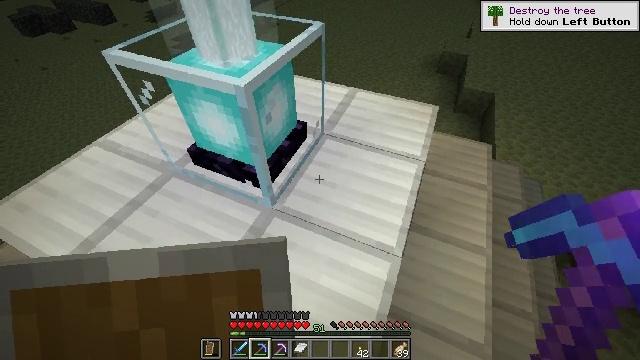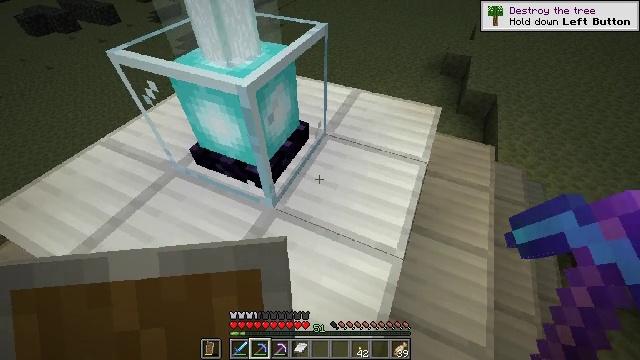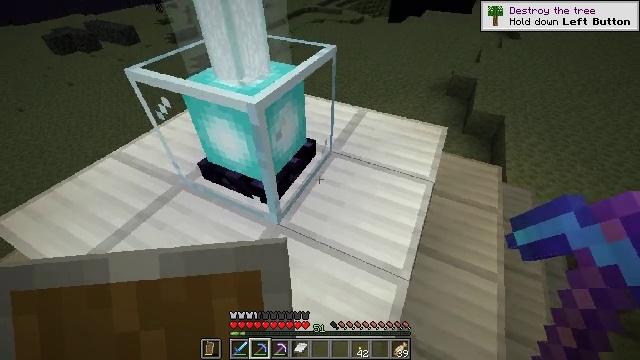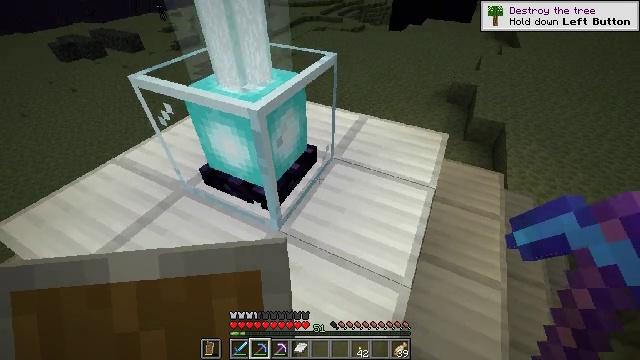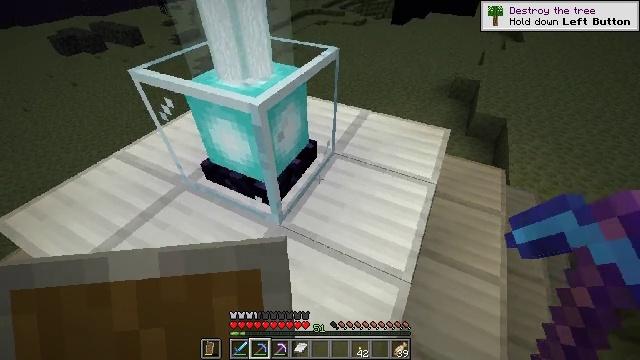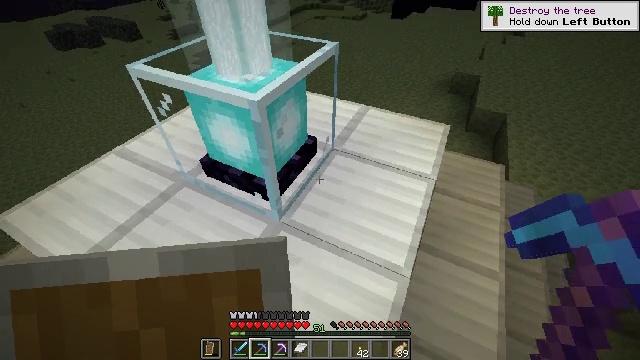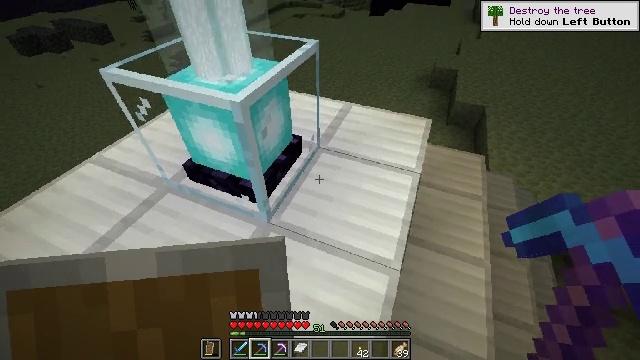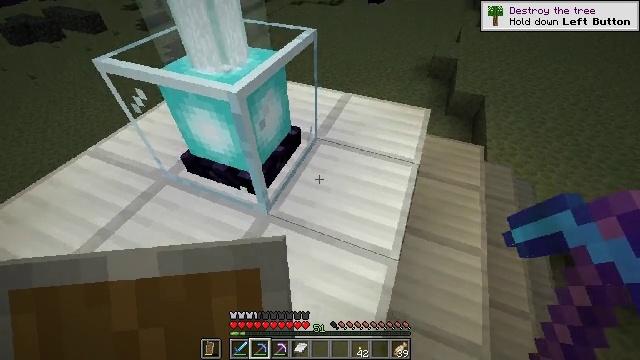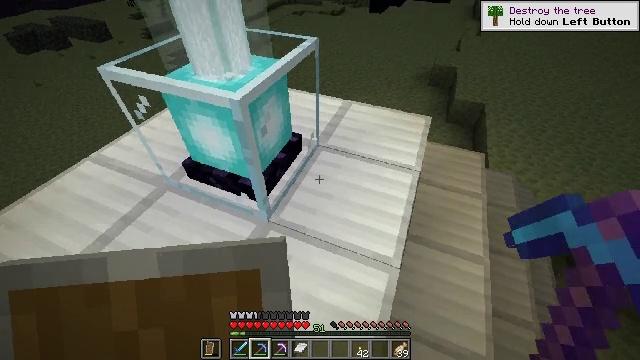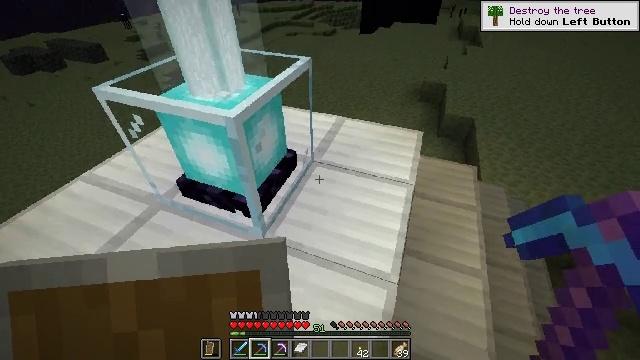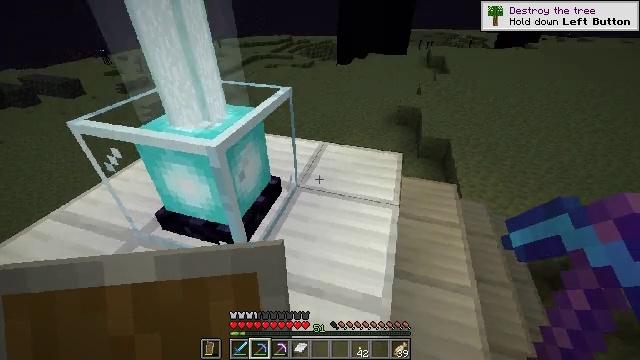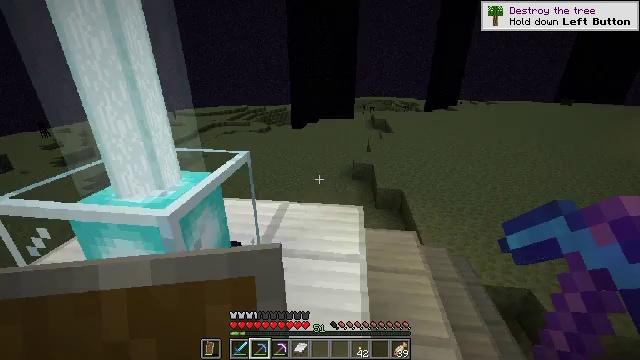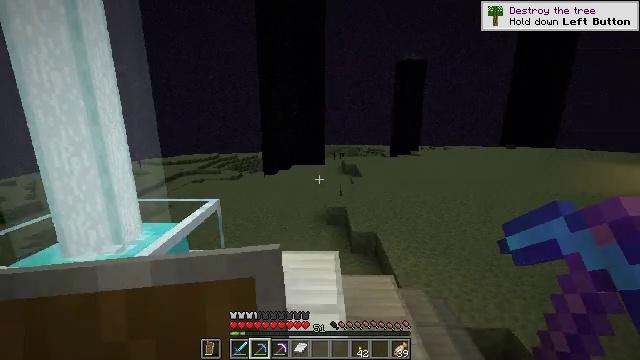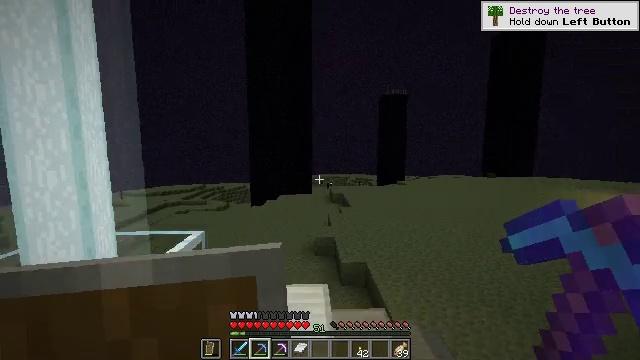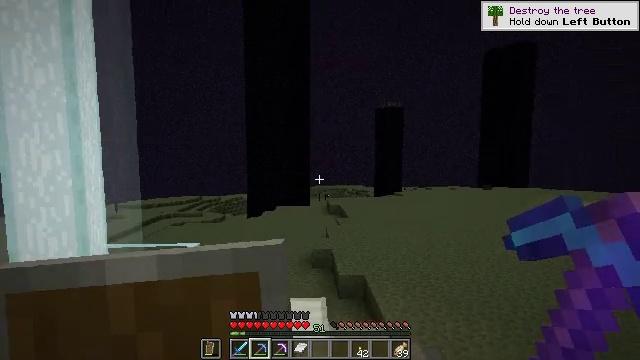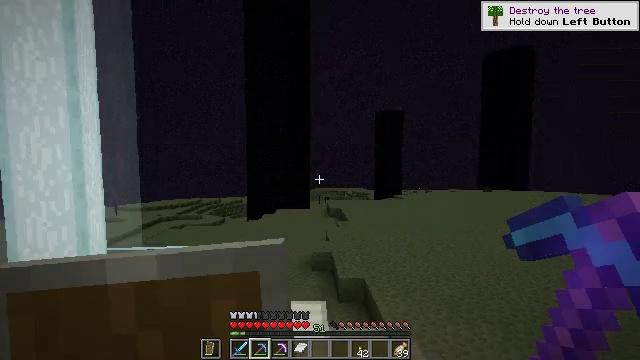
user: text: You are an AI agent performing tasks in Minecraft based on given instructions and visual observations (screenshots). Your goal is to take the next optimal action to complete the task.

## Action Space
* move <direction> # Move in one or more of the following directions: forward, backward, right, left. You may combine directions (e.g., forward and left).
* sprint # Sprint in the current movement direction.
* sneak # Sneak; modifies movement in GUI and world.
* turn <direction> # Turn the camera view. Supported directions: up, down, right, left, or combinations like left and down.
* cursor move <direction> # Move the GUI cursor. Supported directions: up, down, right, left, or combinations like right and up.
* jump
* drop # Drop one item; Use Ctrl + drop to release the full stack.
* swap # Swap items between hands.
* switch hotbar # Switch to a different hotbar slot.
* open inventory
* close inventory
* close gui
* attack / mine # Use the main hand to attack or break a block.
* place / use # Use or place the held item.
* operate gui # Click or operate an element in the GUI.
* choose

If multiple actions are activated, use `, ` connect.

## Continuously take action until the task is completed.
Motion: motion action
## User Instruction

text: Attack the end stone bricks to collect them.
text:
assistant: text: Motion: no_op
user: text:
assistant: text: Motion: turn left and up
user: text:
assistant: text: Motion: turn up
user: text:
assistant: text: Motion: turn down
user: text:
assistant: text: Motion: no_op
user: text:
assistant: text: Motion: turn right
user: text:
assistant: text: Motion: turn down
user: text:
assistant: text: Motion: turn up
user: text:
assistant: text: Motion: turn right and up
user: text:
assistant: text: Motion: turn right and up
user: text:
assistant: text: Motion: turn right and up
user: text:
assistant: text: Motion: turn right and up
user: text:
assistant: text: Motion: turn right and up
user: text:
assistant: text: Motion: turn up
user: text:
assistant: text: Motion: no_op
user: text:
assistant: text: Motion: no_op
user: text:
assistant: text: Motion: no_op
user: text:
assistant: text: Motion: no_op
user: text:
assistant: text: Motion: no_op
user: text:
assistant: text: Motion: turn right and up
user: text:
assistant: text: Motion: turn right and up
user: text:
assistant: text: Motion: turn right and up
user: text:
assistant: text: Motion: turn right and up
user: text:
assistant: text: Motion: turn right and up
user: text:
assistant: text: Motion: no_op
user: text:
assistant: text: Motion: turn up
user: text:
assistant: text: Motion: turn right and up
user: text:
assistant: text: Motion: turn right and up
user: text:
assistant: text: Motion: turn right and up
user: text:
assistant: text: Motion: turn right and up